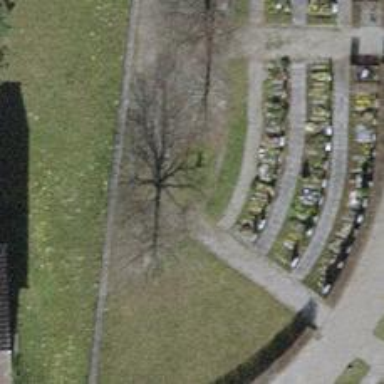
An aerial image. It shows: Urban tree adds touch of nature to the surroundings.